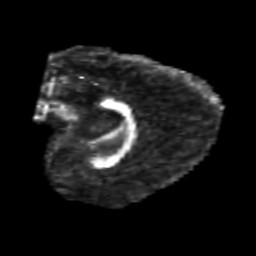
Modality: FA
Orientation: sagittal
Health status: healthy
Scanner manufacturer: philips
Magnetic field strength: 3 T
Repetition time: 6.964 s
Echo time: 0.092 s